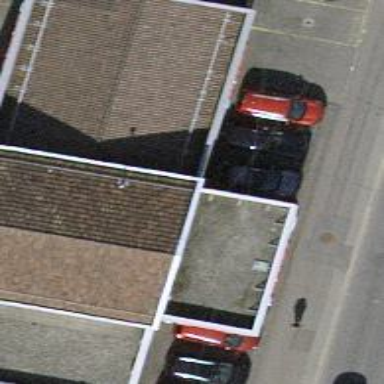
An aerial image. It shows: Shop that sells cars.